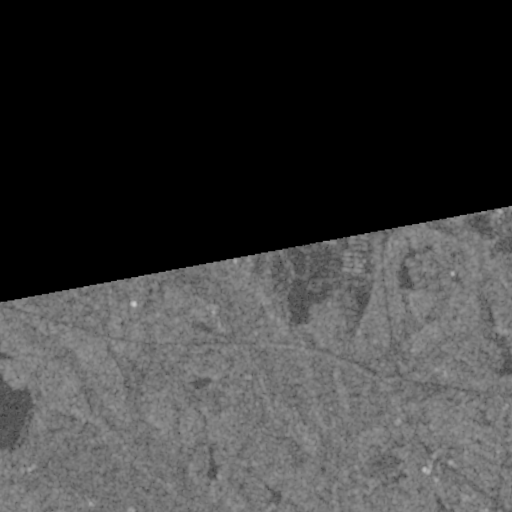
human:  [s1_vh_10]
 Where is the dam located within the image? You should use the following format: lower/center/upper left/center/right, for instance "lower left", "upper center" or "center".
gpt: The dam is located in the upper left of the image.
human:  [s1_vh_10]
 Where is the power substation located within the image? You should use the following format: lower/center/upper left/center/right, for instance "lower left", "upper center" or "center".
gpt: The power substation is located in the upper center of the image.
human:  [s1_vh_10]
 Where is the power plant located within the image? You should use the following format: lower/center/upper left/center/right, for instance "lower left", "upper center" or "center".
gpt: There is no power plant in the image.

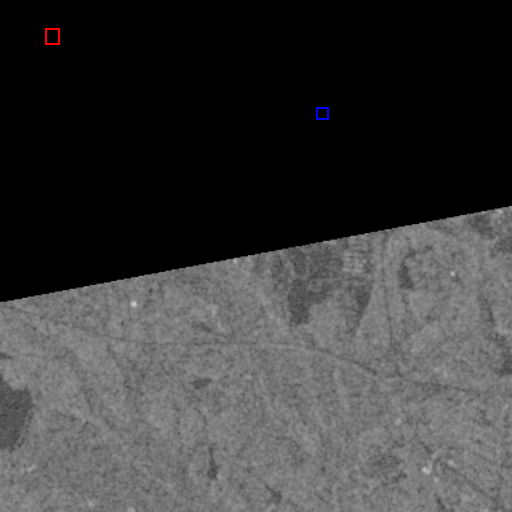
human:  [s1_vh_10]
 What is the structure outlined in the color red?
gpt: The structure outlined in red is a dam.
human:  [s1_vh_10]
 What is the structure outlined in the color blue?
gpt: The structure outlined in blue is a power substation.
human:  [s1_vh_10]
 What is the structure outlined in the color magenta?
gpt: There is no magenta outline.